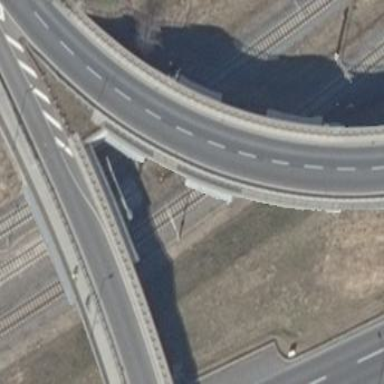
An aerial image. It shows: Bridge with beam structure.